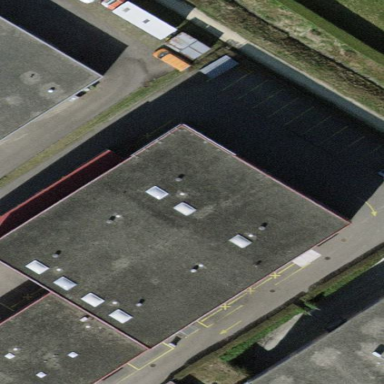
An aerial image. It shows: Building housing car repair shop.